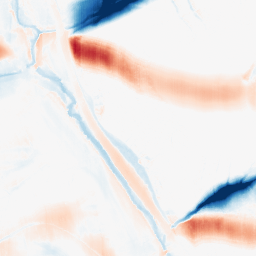
Category: morphological
Decomposition family: morphological_ellipse
Decomposition parameters: operation: average
width: 50
height: 10
Upsampling method: quintic
Upsampling parameters: scale: 4
Upsampling scale: 4